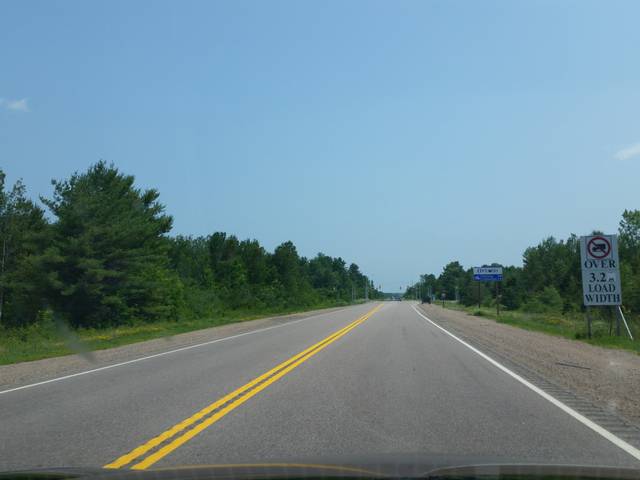
Region: Canada
Coordinates: 45.79, -77.171